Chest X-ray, AP view. Patient: 60 years old, sex M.
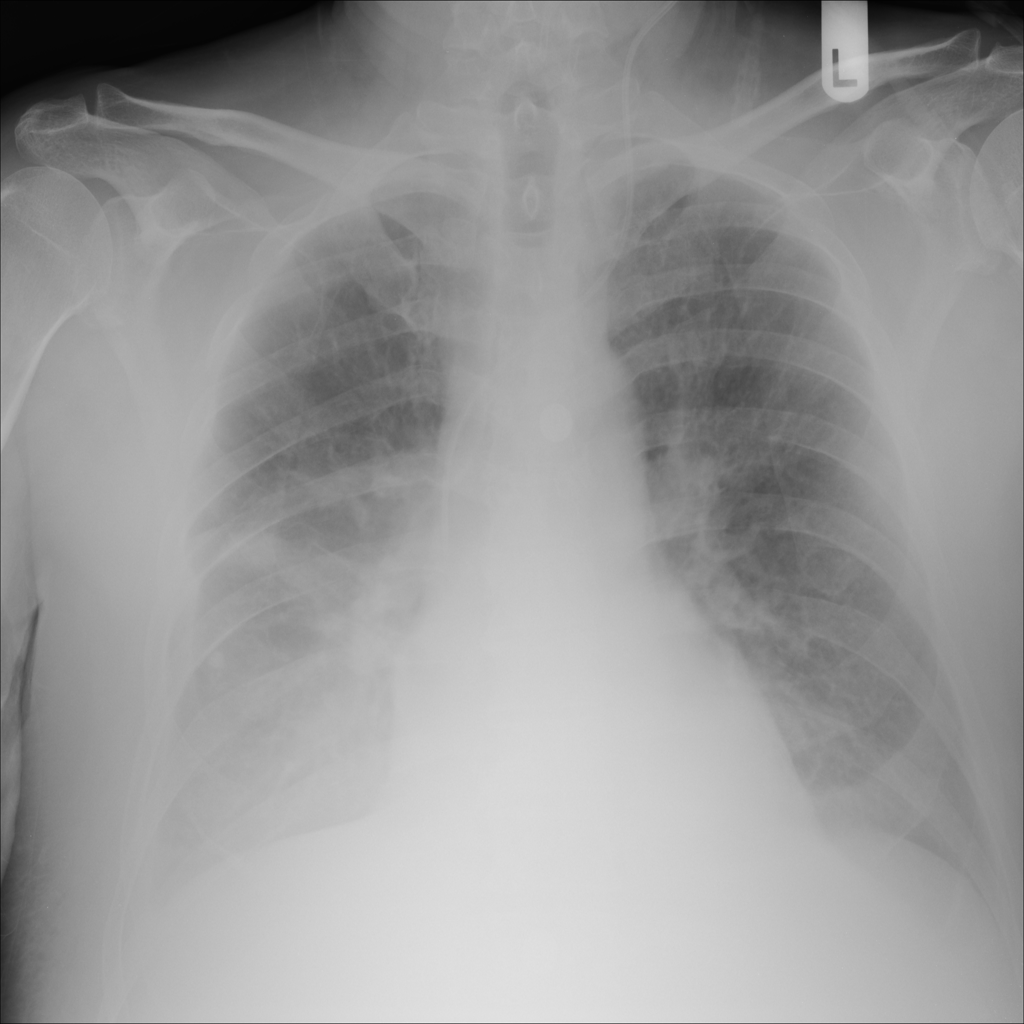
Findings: No Finding